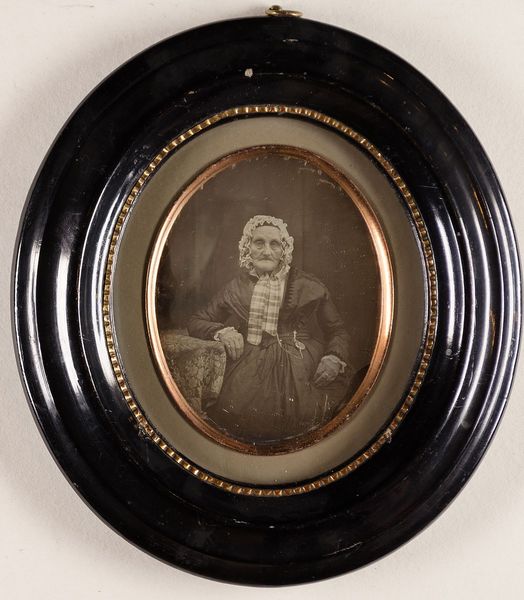
Titel: Frau Joseph aus Altona
Standort: Hamburg
Institution: Museum für Kunst und Gewerbe Hamburg
Schlagwörter: frau, portrait, figur, foto, fotografie, photographie, photo, gerahmt, lichtbild, daguerreotypie, bildwerke, angewandte und bildende kunst, hessische systematik, porträt, porträtfotografie, porträtphotographie, hüftbild